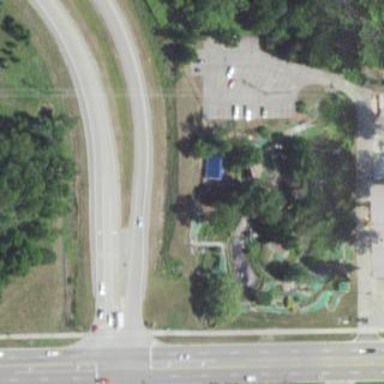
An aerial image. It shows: Miniature golf leisure land.